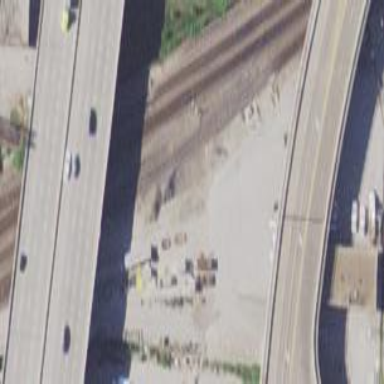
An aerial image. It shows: Yard area used for servicing within railway landuse.